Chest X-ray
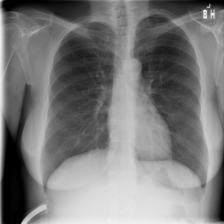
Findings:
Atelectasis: negative
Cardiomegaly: negative
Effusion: negative
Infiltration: negative
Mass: negative
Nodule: negative
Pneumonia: negative
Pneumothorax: negative
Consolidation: negative
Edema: negative
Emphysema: negative
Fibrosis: negative
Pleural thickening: negative
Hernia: negative